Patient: sex M, age 51
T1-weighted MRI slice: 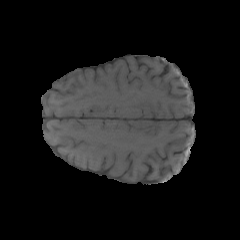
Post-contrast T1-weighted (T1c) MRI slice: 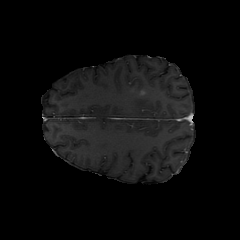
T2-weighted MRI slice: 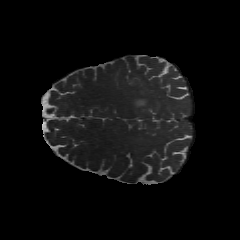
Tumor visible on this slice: yes
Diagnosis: Glioblastoma, IDH-wildtype
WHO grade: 4